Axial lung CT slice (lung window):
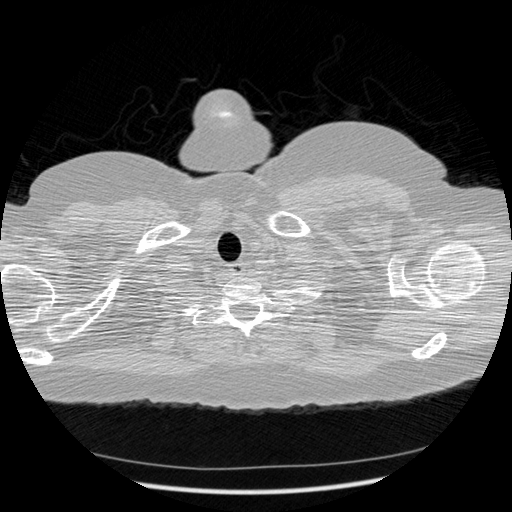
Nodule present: no